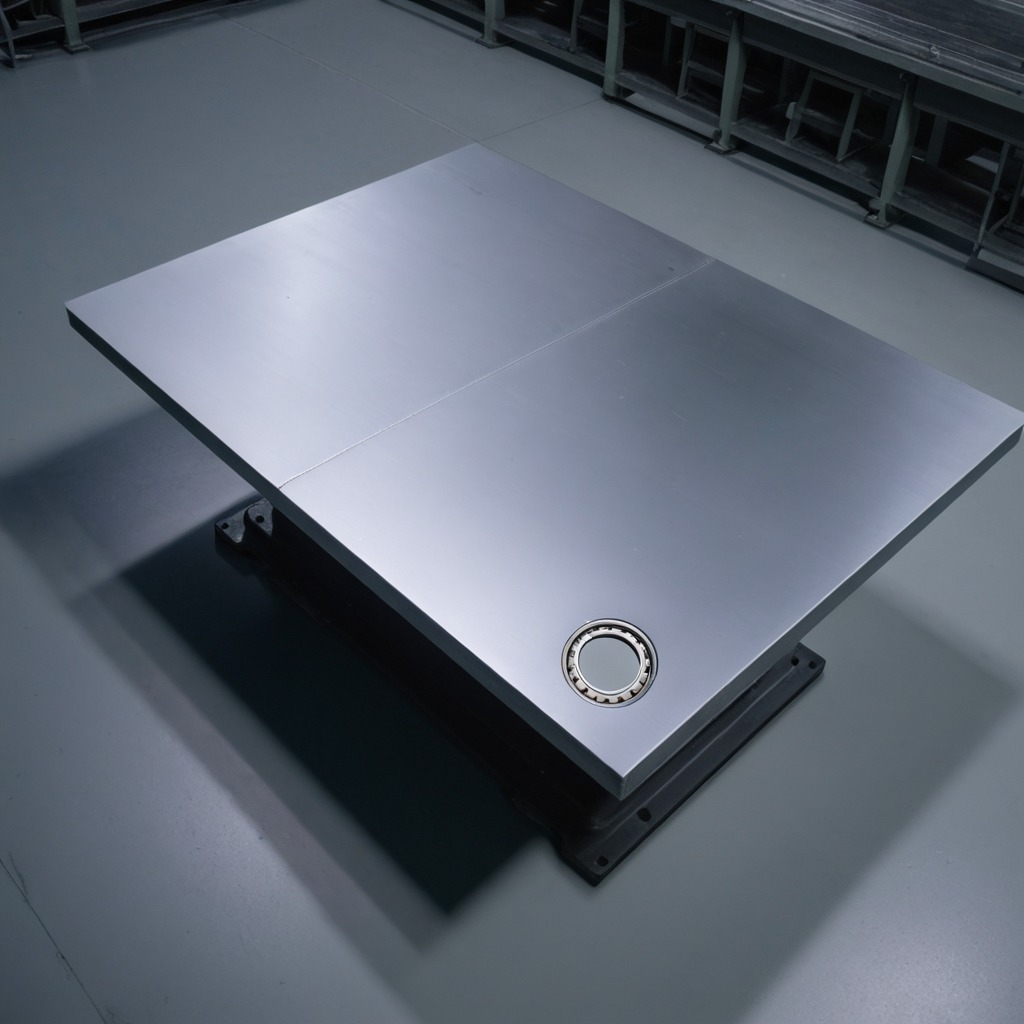
A metal ball bearing is lying on a clean empty table in a basement in the evening soft directional lighting on the tabletop realistic grain studio-quality clarity centered framing